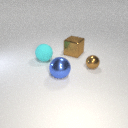
small brown metal sphere to the right of large cyan rubber sphere